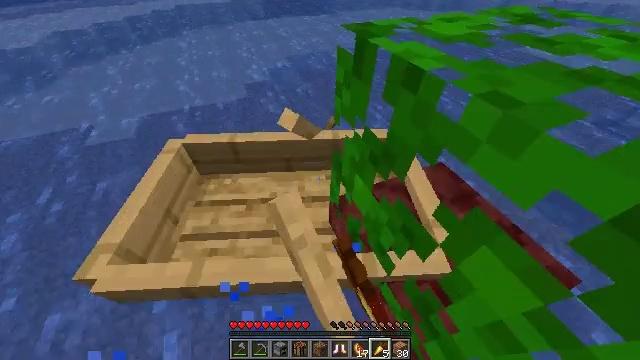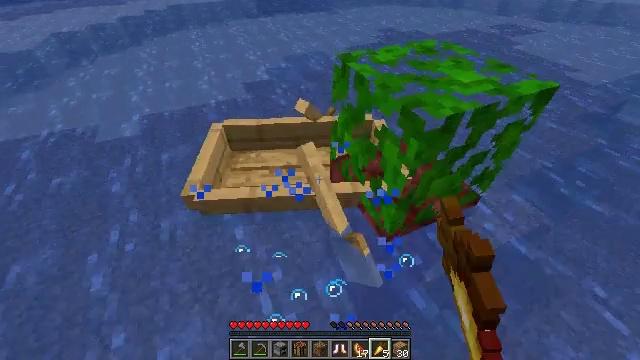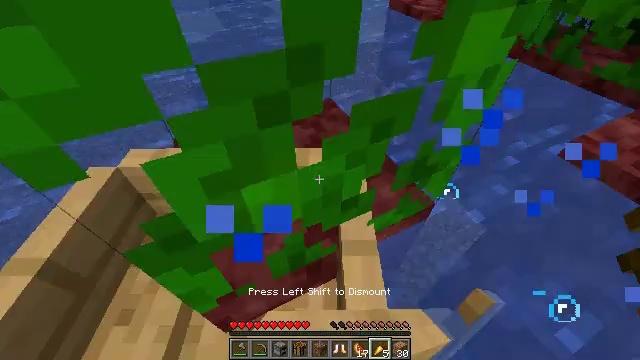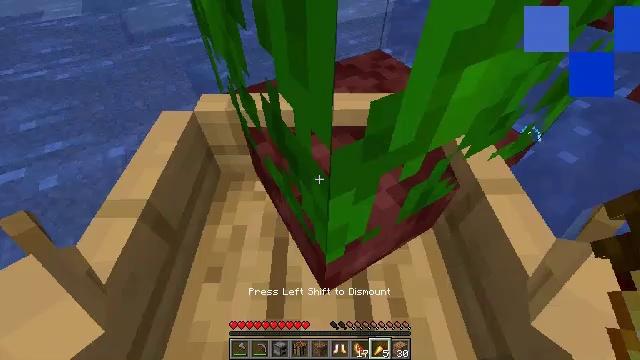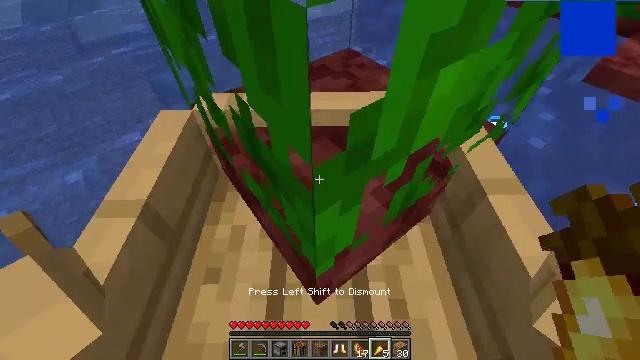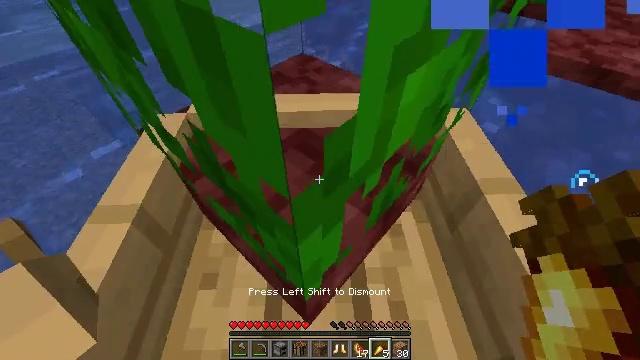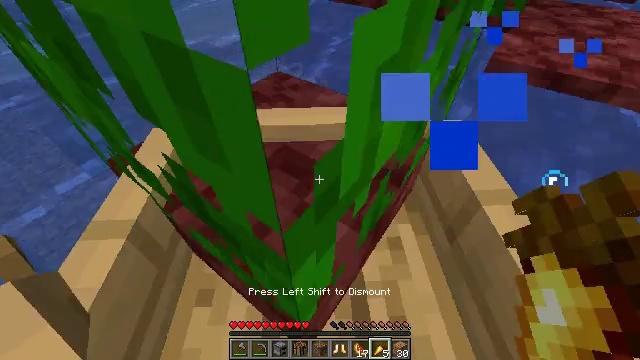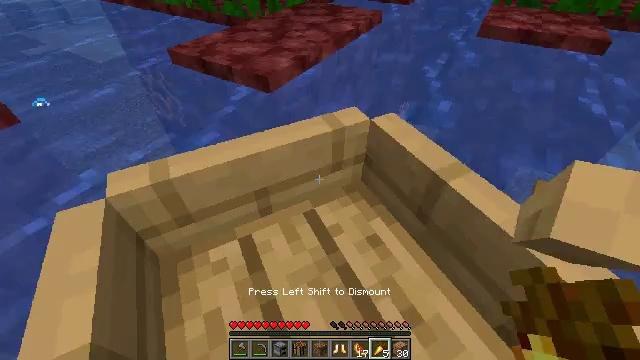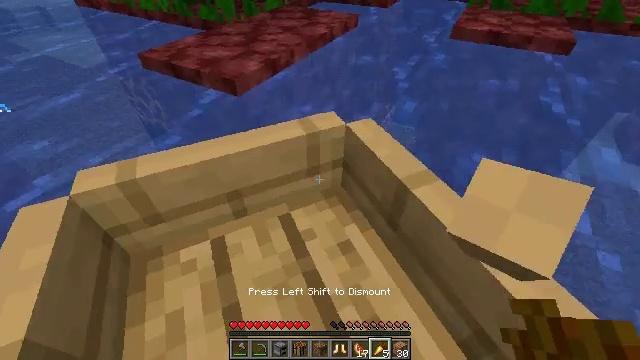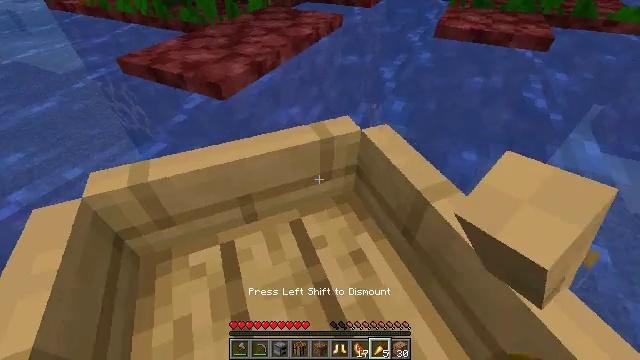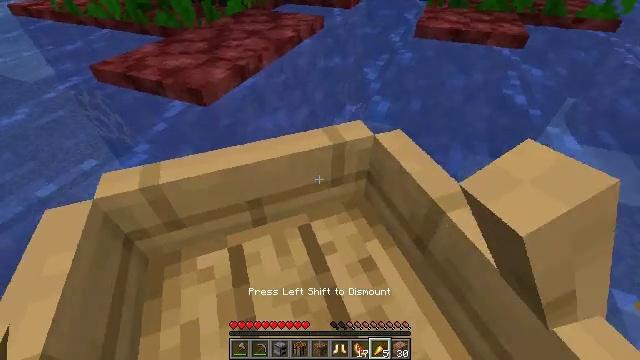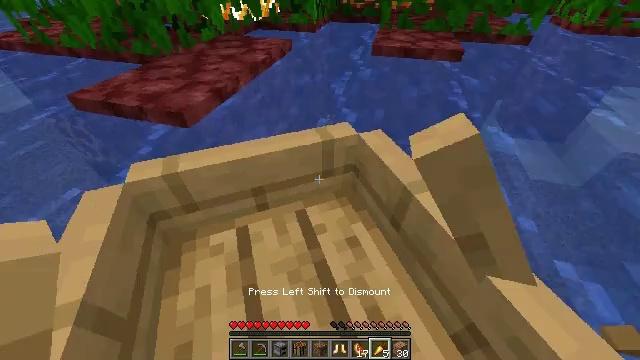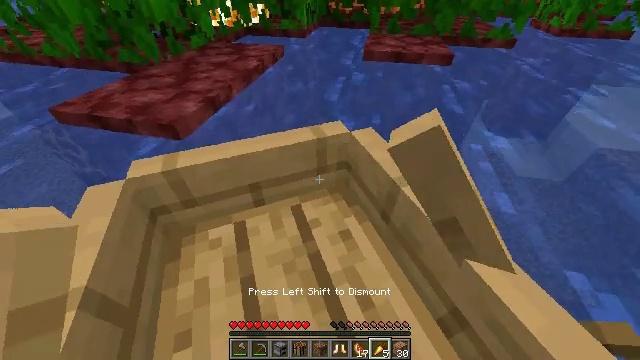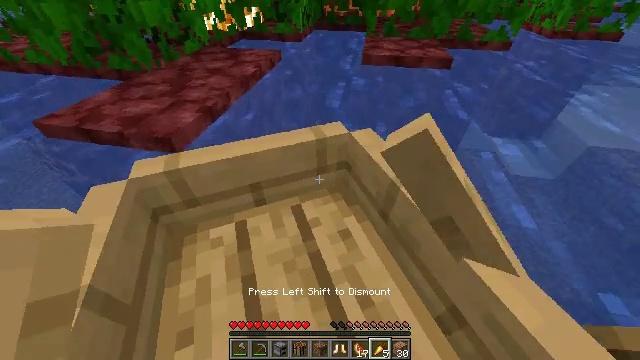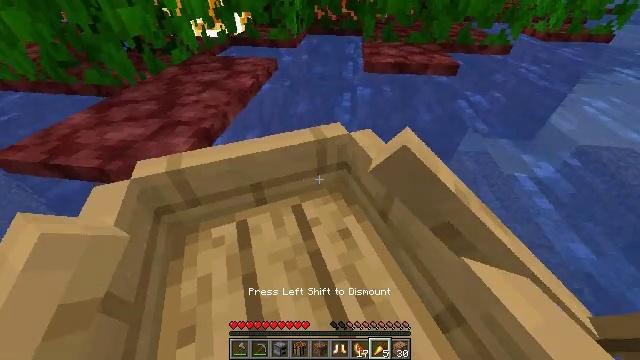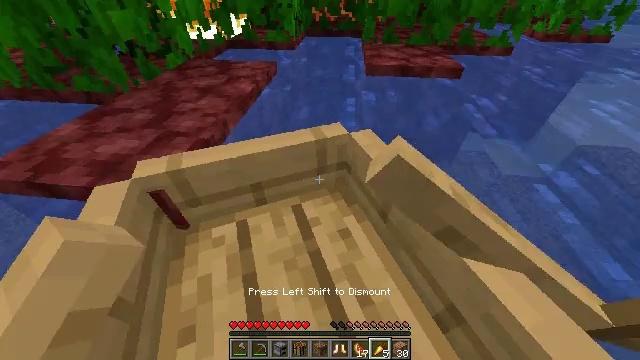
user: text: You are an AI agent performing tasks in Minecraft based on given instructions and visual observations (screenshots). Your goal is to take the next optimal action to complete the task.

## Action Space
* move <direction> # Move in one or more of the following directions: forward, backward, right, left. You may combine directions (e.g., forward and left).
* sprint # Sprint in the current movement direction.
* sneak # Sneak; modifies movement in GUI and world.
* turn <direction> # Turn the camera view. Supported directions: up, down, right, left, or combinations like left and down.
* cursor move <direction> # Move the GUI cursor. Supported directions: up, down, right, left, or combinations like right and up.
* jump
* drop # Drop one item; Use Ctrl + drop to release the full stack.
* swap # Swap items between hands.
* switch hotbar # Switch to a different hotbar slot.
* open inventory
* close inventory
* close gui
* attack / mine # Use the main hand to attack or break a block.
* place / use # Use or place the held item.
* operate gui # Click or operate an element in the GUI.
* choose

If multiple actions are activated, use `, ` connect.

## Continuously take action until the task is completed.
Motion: motion action
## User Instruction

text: Mine a melon block.
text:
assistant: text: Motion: turn down
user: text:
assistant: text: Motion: turn down
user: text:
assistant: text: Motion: turn down
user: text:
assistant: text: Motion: no_op
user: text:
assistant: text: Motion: turn right
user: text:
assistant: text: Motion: move forward, turn up
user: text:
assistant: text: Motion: move forward, turn up
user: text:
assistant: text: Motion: move forward
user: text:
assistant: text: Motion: move forward, sprint
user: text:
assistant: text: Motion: move forward, sprint
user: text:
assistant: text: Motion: move forward, sprint, turn right
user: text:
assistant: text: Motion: move forward, sprint
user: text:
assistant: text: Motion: move forward
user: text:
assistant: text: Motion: move forward, sprint
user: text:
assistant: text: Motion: move forward, sprint
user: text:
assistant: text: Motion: move forward, sprint
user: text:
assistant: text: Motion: move forward, sprint
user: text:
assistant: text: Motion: move forward, sprint, turn right and up
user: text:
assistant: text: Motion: move forward, sprint, turn right and up
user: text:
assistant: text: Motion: move forward, sprint, turn right and up
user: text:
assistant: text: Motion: move forward, sprint, turn right and up
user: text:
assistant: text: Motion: move forward and move right, sprint, turn right
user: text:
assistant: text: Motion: move forward and move right, sprint, turn right
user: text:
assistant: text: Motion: move forward and move right, sprint, turn right
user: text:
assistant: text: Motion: move forward and move right, sprint
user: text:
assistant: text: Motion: move forward and move right, sprint
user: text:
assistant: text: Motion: move forward and move right, sprint
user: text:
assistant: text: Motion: move forward and move right, sprint
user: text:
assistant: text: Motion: move forward and move right
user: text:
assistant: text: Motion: move right